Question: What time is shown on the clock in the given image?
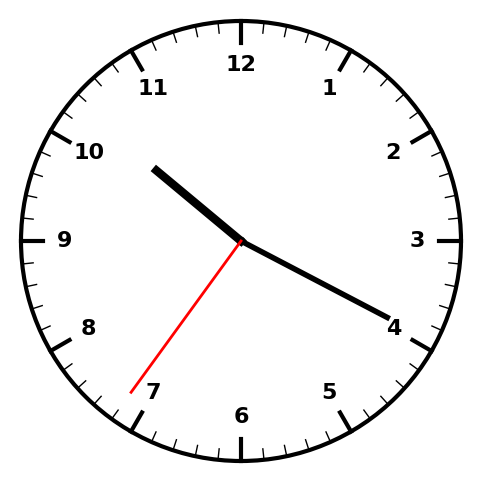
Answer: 10:19:36